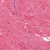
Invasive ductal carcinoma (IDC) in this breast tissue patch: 0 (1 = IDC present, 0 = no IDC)